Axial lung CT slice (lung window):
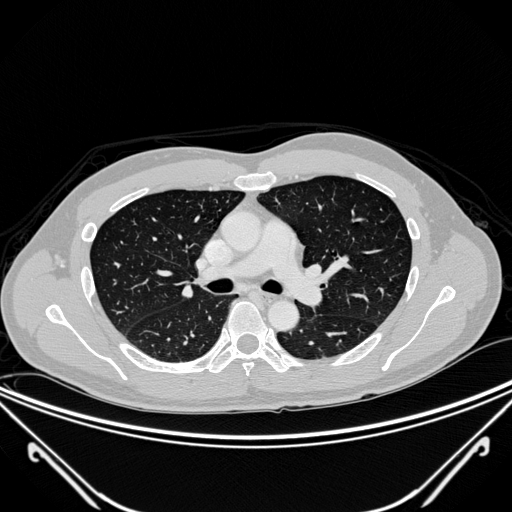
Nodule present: no